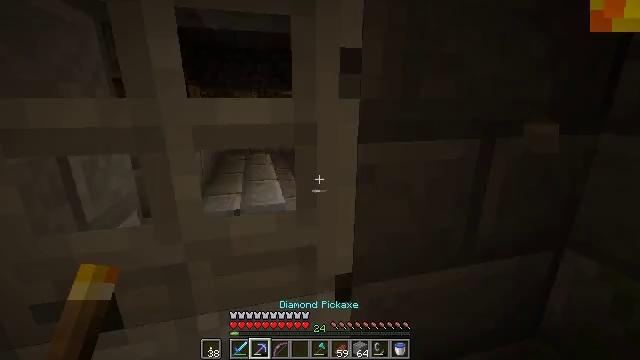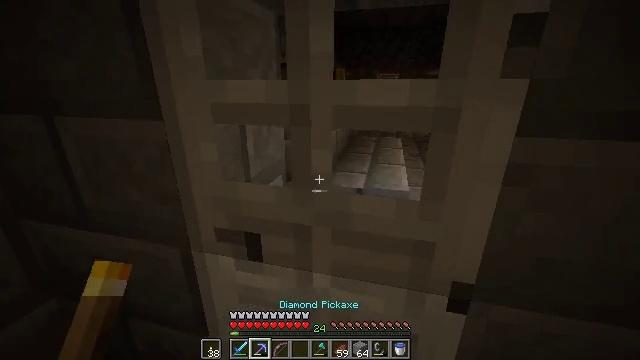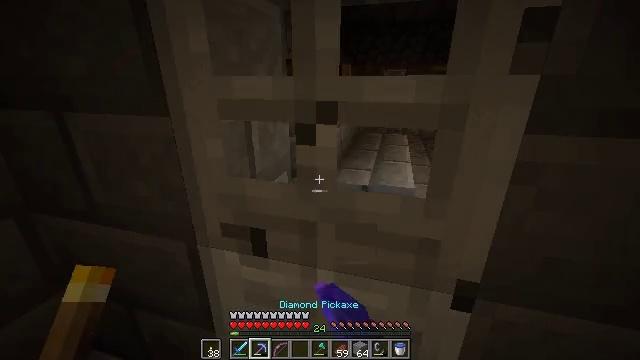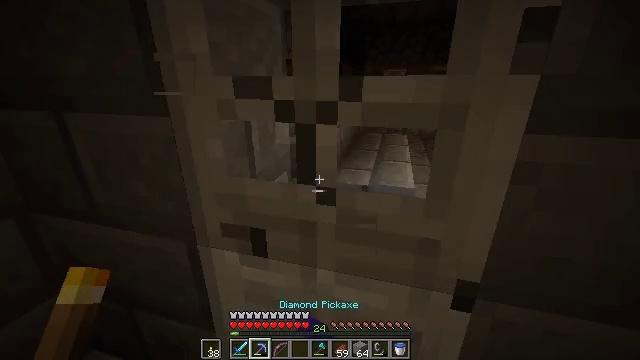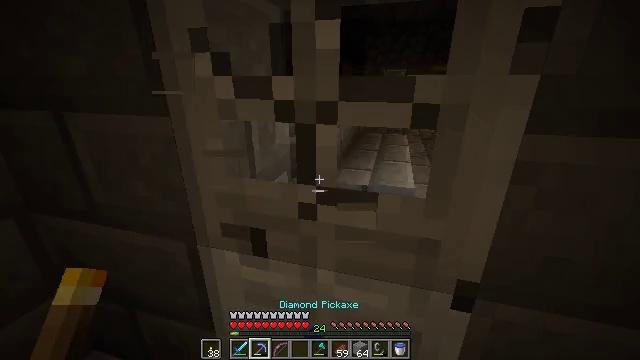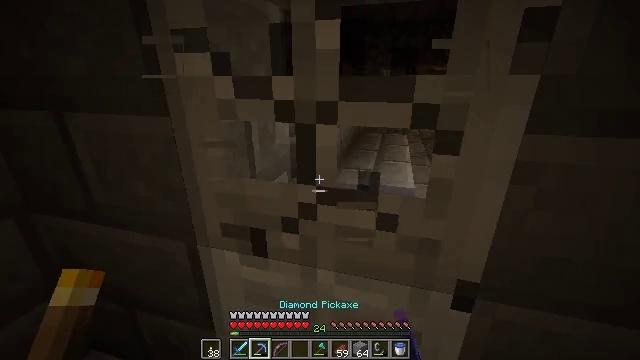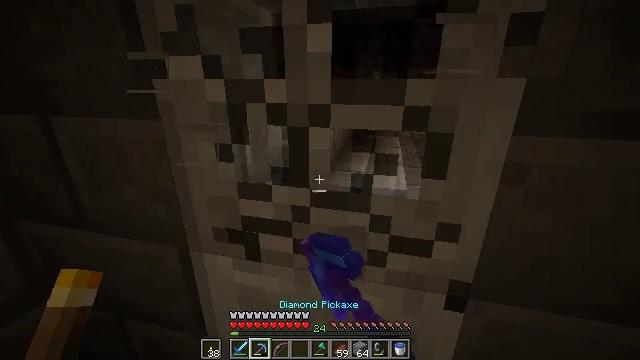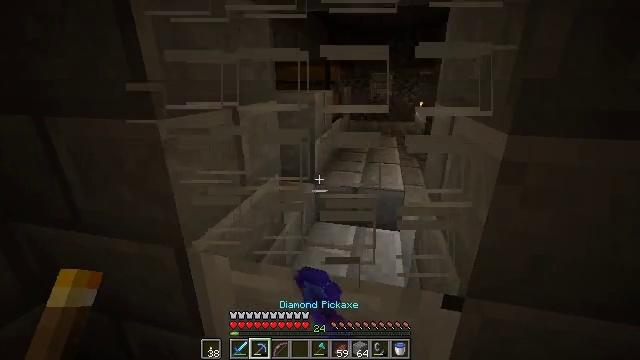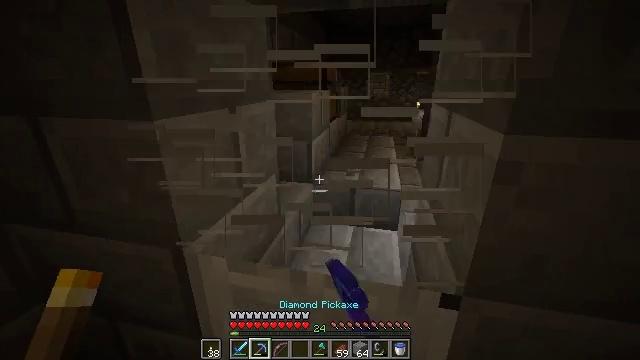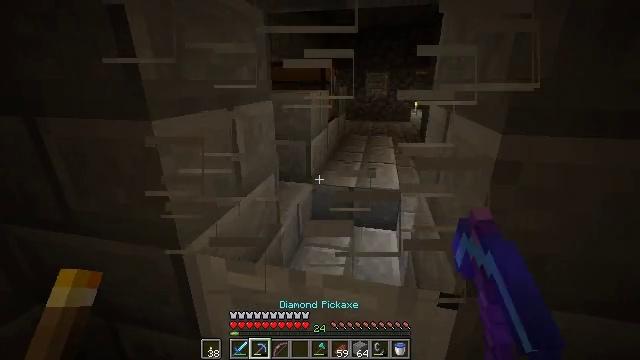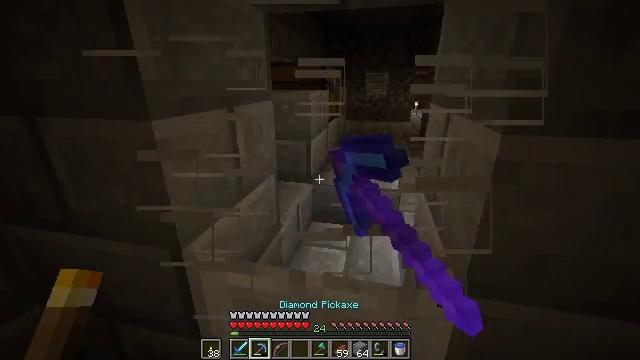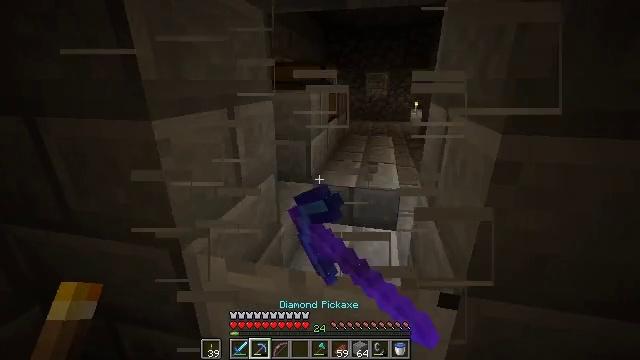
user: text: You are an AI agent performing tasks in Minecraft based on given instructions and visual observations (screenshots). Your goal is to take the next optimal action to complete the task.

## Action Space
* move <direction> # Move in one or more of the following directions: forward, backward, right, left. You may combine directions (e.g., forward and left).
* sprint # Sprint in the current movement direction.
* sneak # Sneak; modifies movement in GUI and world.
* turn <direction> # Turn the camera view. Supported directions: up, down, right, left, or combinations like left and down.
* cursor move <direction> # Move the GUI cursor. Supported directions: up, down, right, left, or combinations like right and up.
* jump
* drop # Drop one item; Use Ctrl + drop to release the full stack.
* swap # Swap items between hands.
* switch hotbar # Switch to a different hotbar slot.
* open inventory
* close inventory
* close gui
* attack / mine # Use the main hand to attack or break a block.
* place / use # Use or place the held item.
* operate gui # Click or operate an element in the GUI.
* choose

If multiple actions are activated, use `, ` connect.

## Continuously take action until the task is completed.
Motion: motion action
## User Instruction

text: Gather the iron door by mining it.
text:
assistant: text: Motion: turn left and down, attack / mine
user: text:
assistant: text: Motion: turn left, attack / mine
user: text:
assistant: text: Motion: attack / mine
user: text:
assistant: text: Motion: attack / mine
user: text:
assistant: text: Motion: attack / mine
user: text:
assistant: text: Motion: turn right, attack / mine
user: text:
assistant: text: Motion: attack / mine
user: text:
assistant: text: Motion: attack / mine
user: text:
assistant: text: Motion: attack / mine
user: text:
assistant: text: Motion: attack / mine
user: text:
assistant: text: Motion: attack / mine
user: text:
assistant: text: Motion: attack / mine